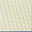
Piece: xx